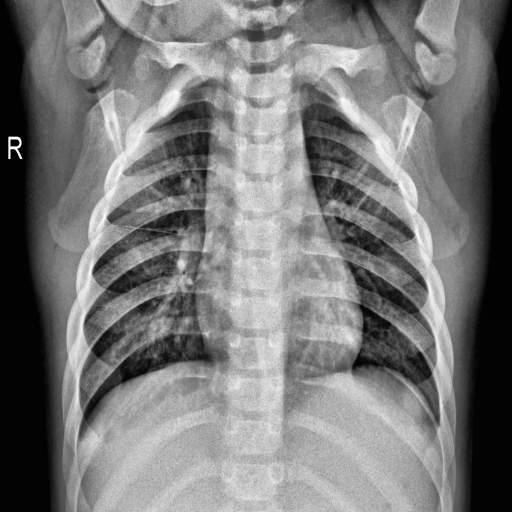
Finding: NORMAL